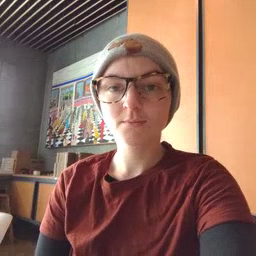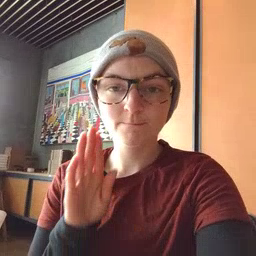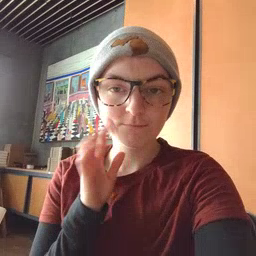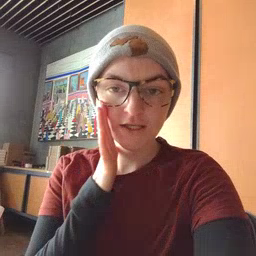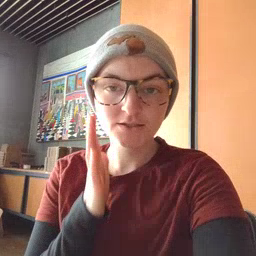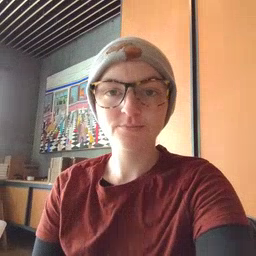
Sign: bee